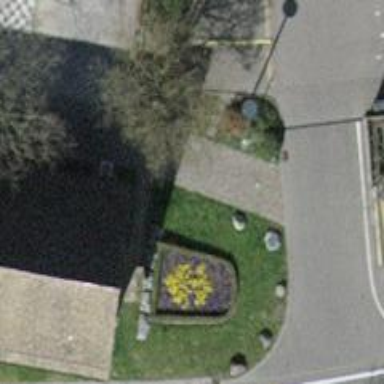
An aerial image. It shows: Footway made of paving stones.